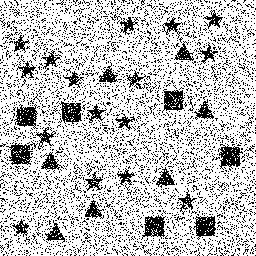
Squares: 7
Triangles: 7
Stars: 16
Total shapes: 30